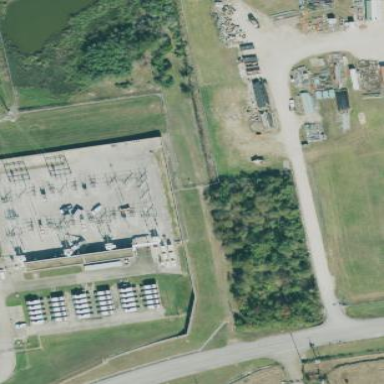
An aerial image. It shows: Outdoor power substation at the transmission level.